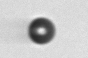
Label: bead